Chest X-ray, PA view. Patient: 46 years old, sex F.
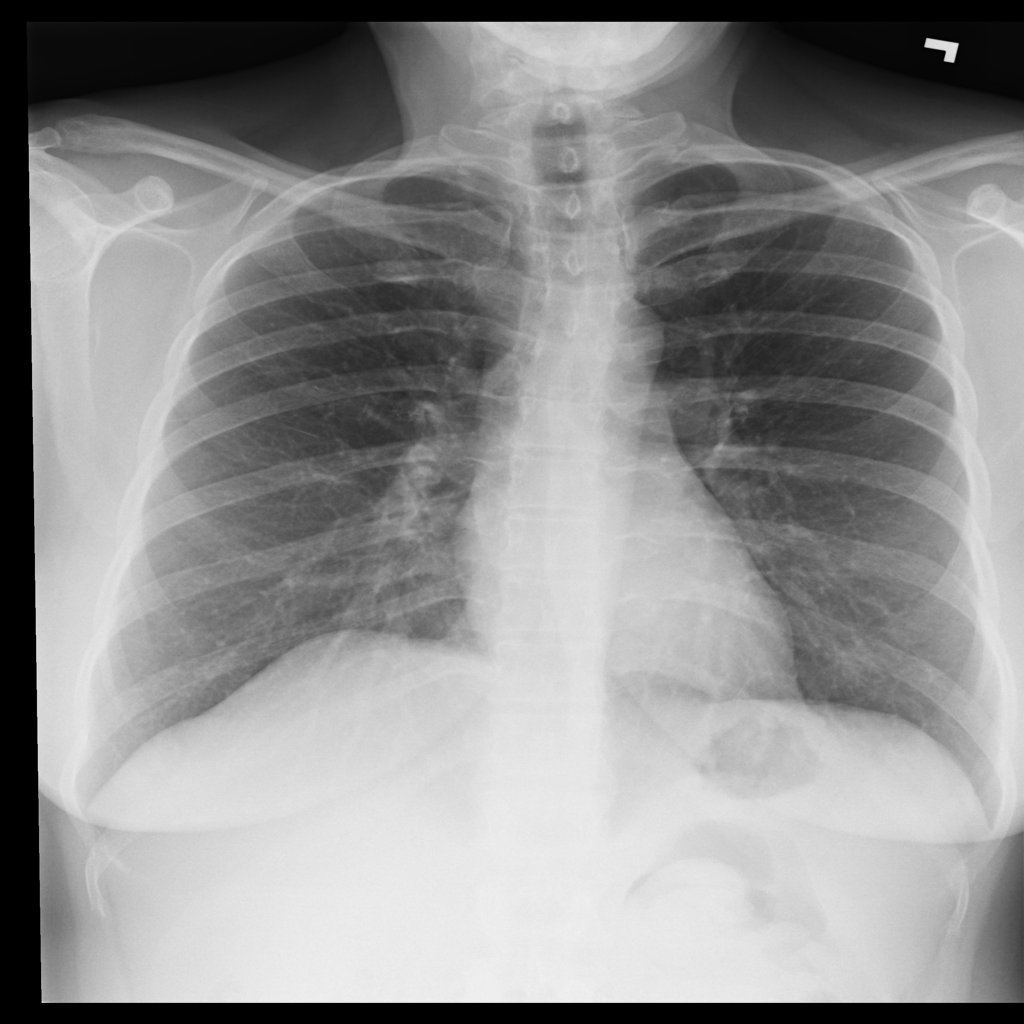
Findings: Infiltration